Interaction volume radius: 10 \u00c5
Interaction volume height: 10 \u00c5
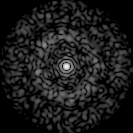
Disorder parameter: 0.8175